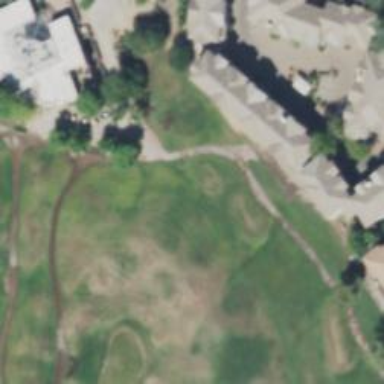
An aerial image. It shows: Path for both road and golf.